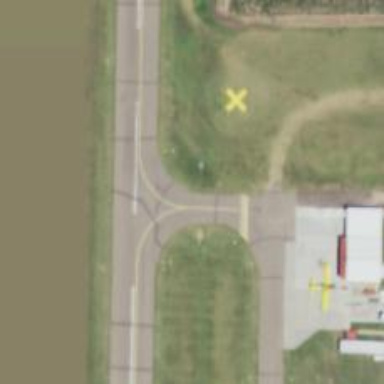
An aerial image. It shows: Runway surface made of asphalt at airport.